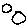
Label: circle